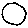
Label: circle